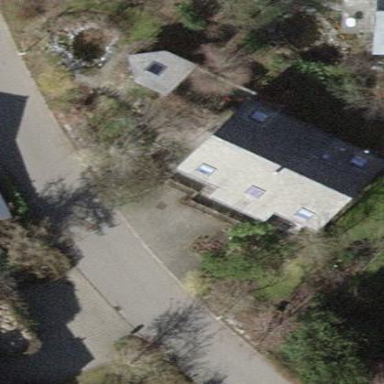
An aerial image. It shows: Detached building.